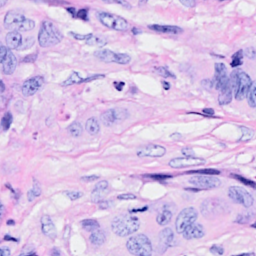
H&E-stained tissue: Breast